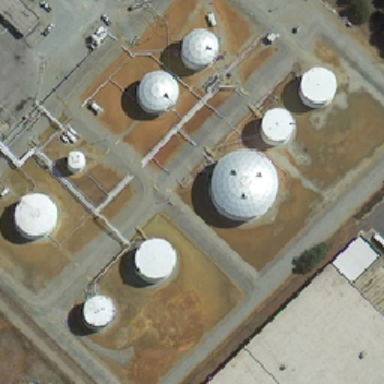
Many reservoirs of different sizes are next to buildings and several green trees .